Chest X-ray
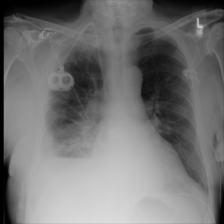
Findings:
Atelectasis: positive
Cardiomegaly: negative
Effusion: negative
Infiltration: negative
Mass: negative
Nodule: negative
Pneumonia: negative
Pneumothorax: negative
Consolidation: positive
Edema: negative
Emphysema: negative
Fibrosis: negative
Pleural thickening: positive
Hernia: negative